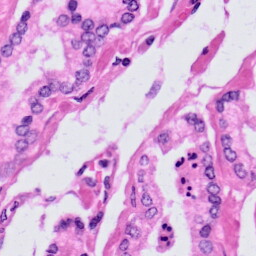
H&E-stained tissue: Prostate